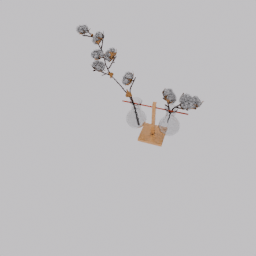
Label: decoration